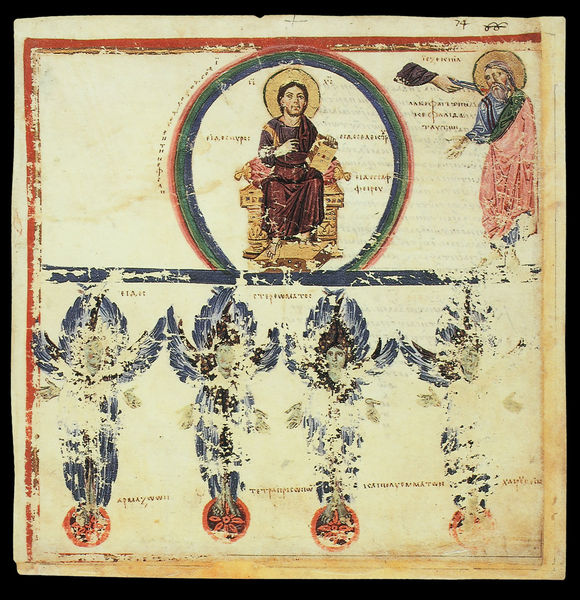
Titel: Kopie der Kosmographie des Cosmas Indicopleustes. Original aus 6 Jh. Konstantinopel.
Institution: Rom, Biblioteca Vaticana
Schlagwörter: blau, flügel, gott, hand, mann, umhang, weiß, gelb, grün, zeichnung, blüten, rot, bart, federn, rahmen, gold, mantel, kreis, rund, umrandung, engel, farbig, schrift, papier, thron, buch, illustration, text, pergament, heiligenschein, christus, jesus, griechisch, mittelalter, heilig, erzengel, handschrift, defekt, regenbogen, mandorla, glorie, gottvater, buchmalerei, evangelisten, chirstus, 1300, 74, thhron, evangelisst, rand rot blau